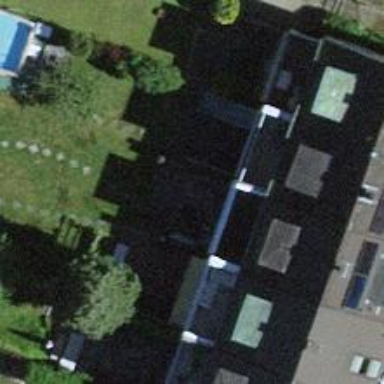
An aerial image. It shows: Terrace building.